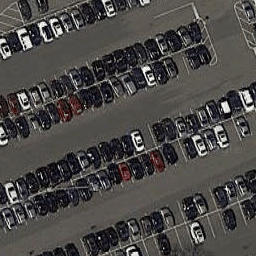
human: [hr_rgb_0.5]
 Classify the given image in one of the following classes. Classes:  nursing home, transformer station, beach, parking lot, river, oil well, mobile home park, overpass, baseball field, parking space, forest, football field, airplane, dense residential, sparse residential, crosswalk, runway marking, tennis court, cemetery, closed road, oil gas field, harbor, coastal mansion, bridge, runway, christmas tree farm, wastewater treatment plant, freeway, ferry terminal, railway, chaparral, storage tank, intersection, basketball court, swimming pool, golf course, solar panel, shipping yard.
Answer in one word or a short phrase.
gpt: parking lot